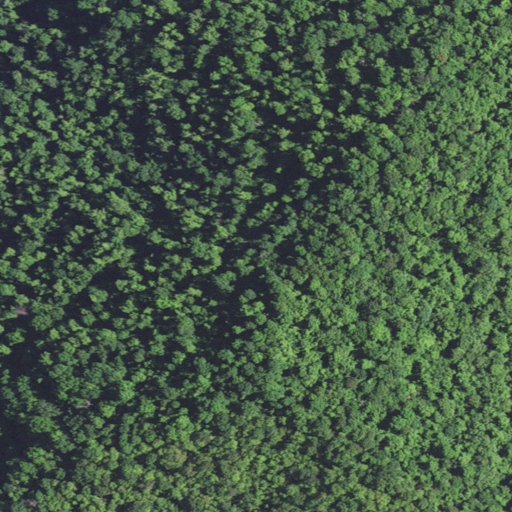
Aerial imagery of mountain in Kentucky named Poll Top containing only deciduous forest